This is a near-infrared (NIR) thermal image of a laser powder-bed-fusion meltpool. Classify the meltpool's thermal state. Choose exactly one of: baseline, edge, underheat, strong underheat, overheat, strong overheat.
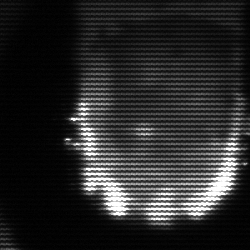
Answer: baseline